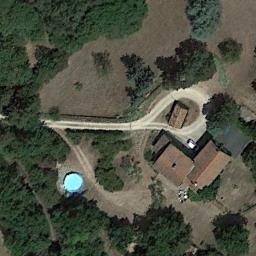
Label: residential